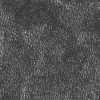
Atmospheric dust classification: not_dusty